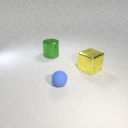
large green metal cylinder behind small blue rubber sphere